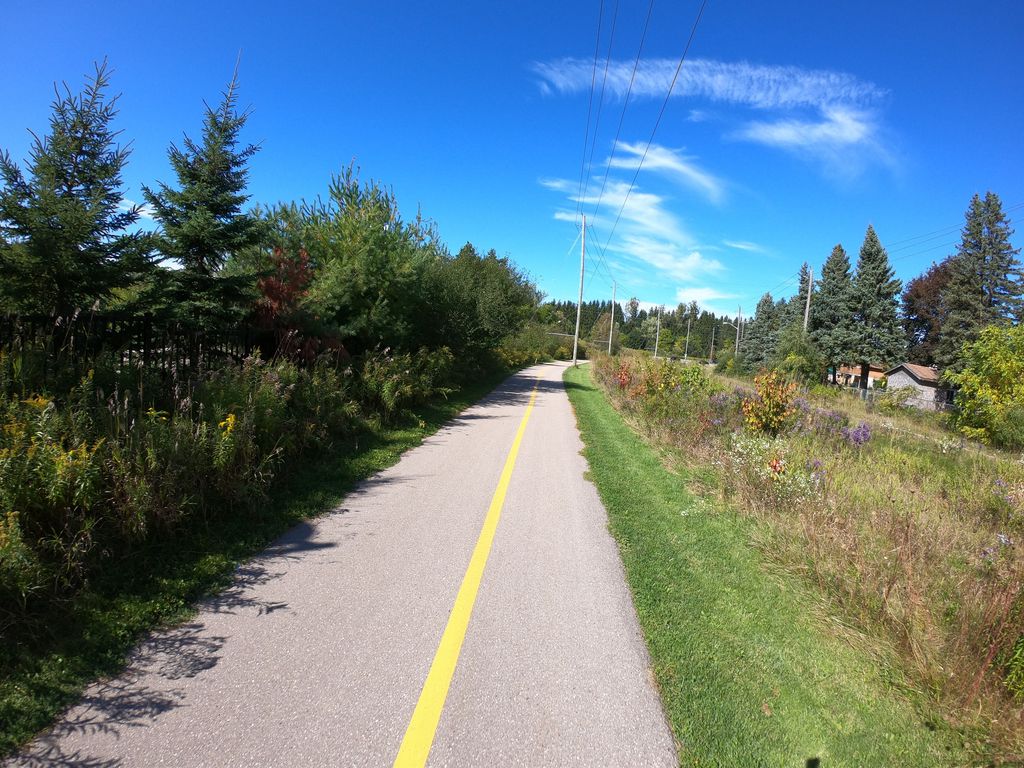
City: kitchener-waterloo